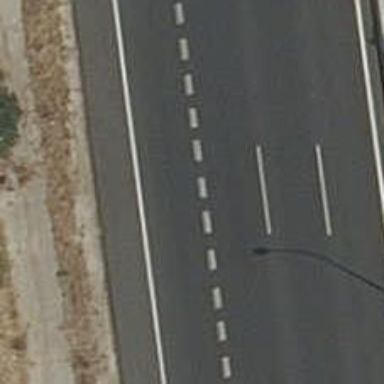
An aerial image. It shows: Motorway link.